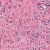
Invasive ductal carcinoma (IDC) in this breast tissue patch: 0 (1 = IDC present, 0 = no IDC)